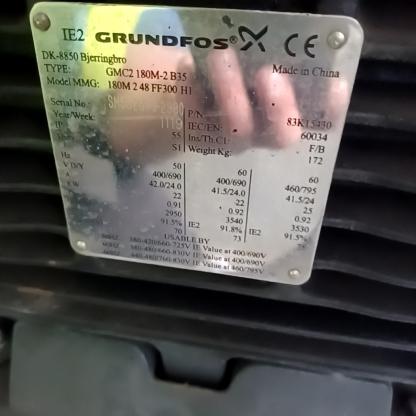
Klasa: tabliczka-znamionowa